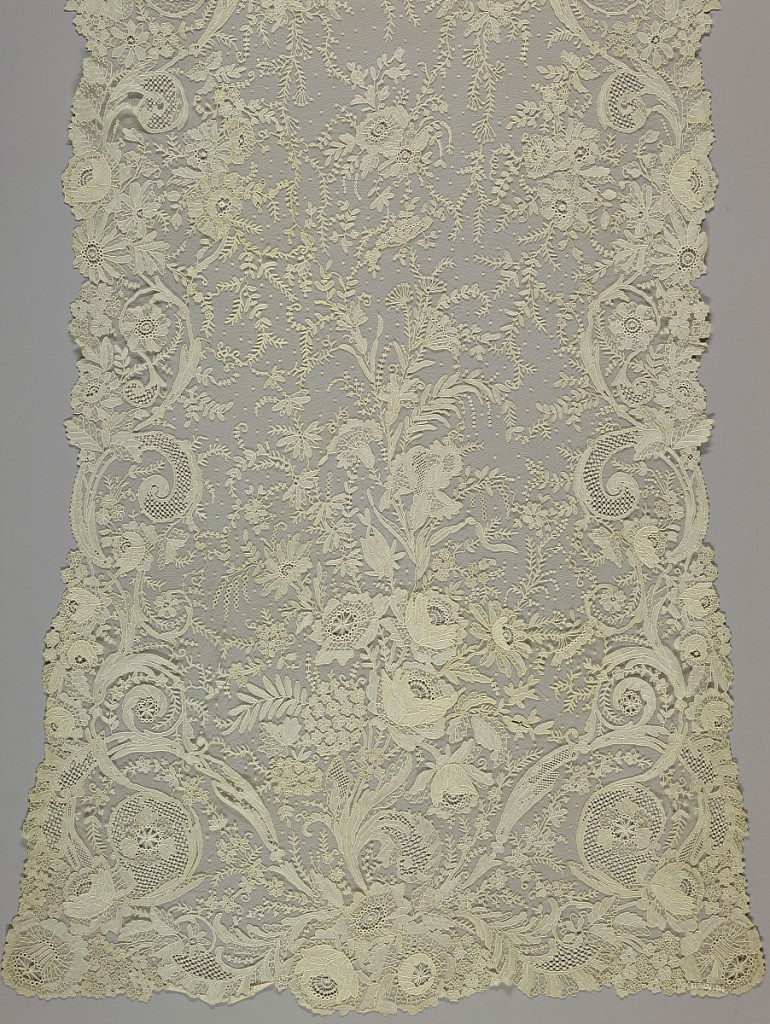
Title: Shawl
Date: mid-19th century
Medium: linen Technique: needle lace with ground of loop and twist with loop and twist return
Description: A long shawl with a pattern of large-scaled floral sprays at either end enclosed by elaborate swirling border pattern, interspersed by small sprays. The technique is commonly called Point de Gaze.